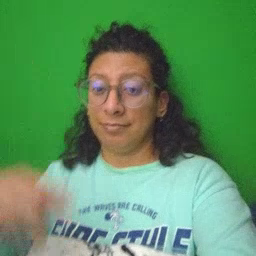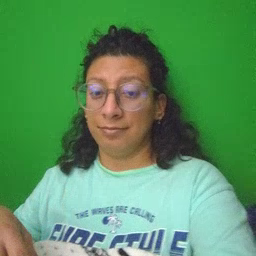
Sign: penny